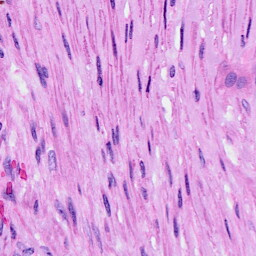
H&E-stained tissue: Ovarian